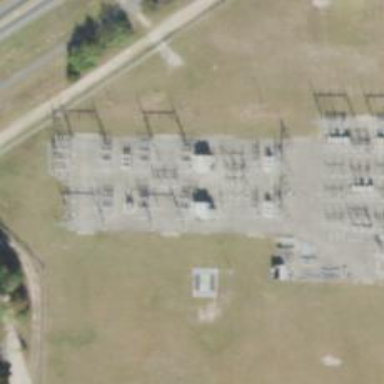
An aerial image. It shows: Switch for power supply.